Aerial crown-view tile of a tropical tree (Barro Colorado Island, Panama), acquired 20250715:
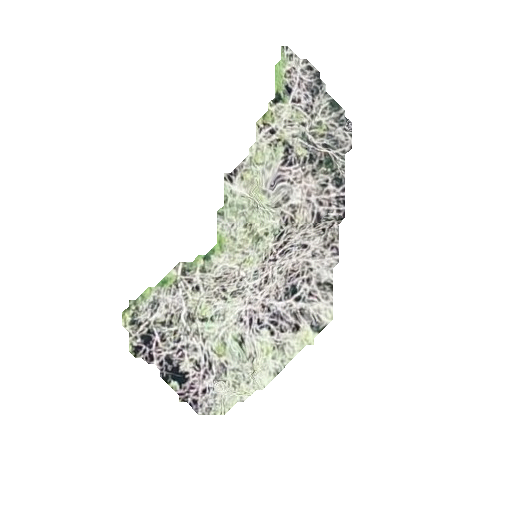
Species: Tabebuia rosea
GBIF accepted scientific name: Tabebuia rosea
Crown area: 62.507 m²